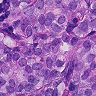
Metastatic tissue present: yes